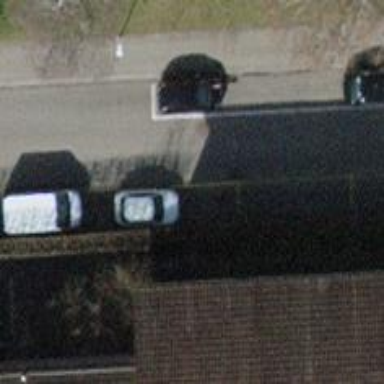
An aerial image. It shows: Residential road with parallel on-street parking lane on the right side.